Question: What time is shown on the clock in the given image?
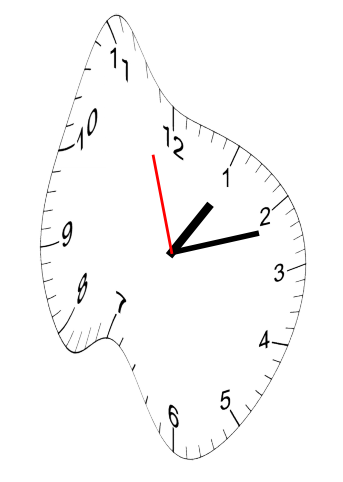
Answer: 01:11:57